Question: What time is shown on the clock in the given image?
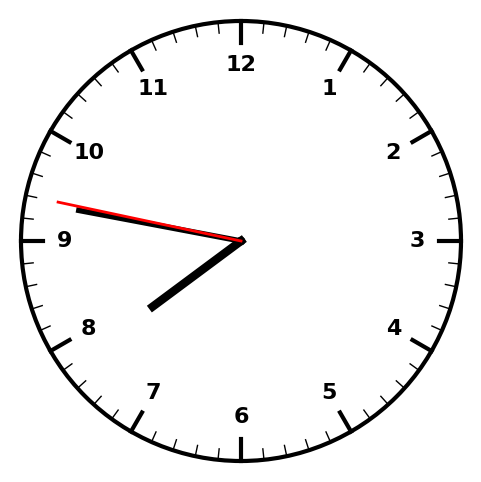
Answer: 07:46:47